Question: I have a cube in my OpenGL view which I can rotate when I touch outside of the cube. Now I can detect which side of the cube I touch and now I'm trying to find out towards what side the touch movement is going. So if I touch the top side, the movement can go towards LEFT, RIGHT, FRONT or BACK side of the cube. The cube's orientation can be anything when doing this.
so after figuring that out I'd make it rotate around the correct axis.
I just need an idea of how to implement this.
EDIT:
Here's a crude example of what I'm trying to do. Sorry, I'm bad at explaining.
the green thing is a finger touching the red side. The arrow shows the direction the finger is moving. Since it's moving towards the blue side (2), it should return 2. If it moved towards the green side (1), it would return 1 and so on.

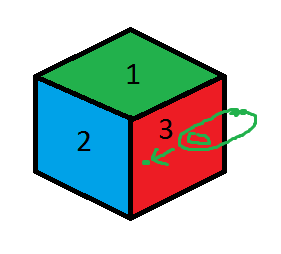
Answer: Here is an approach:
When you swipe and lift your finger up, you get two 2D points in screen space: ptBegin and ptEnd. Convert these to 3D (you will need to do an equivalent of gluUnproject to get the 3D coords) and you will get the 3D coordinates ptBegin3D and ptEnd3D in the cube's coordinate system.
Calculate the vector D = ptEnd3D - ptBegin3D.
Now, if you do a dot product of above with the cube face normals (0, 0, 1), (1, 0, 0), etc., you will know from the value which cube face you are moving towards.